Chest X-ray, AP view. Patient: 55 years old, sex M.
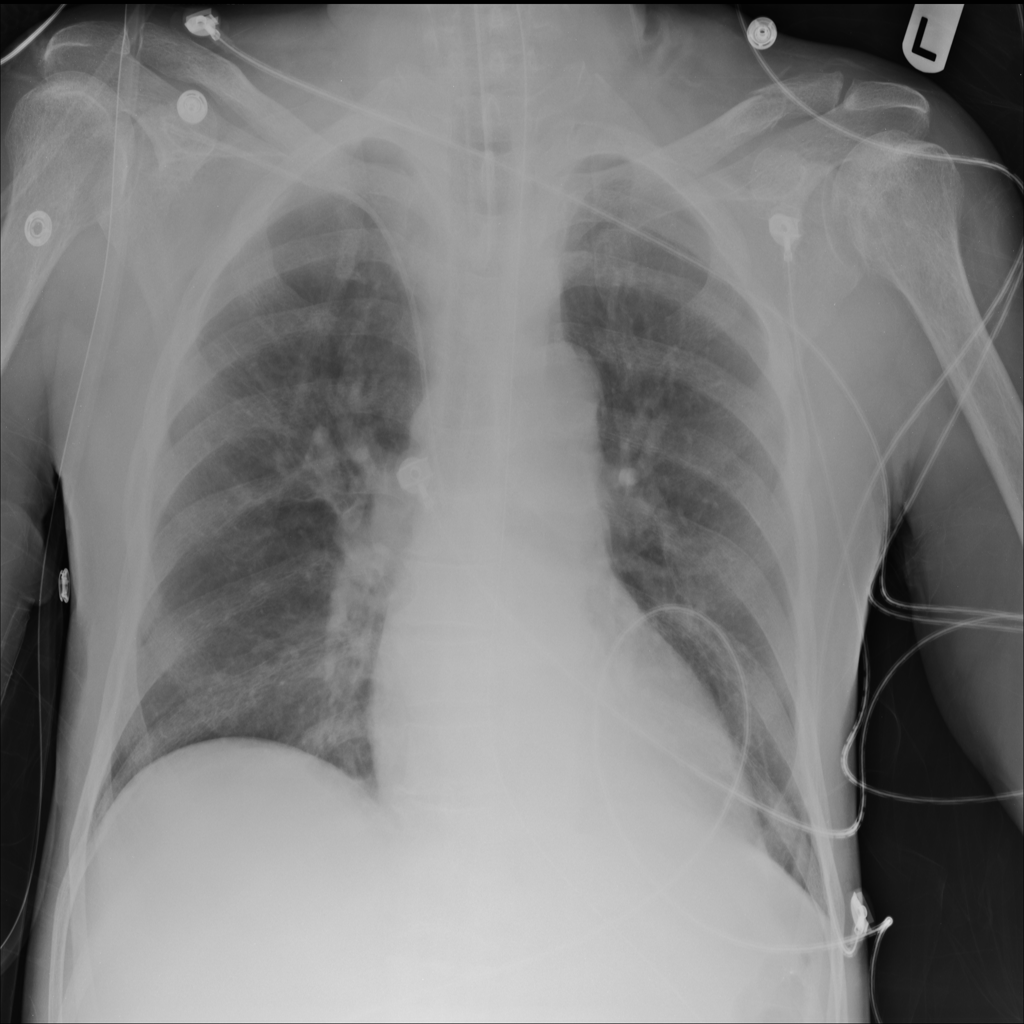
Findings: No Finding